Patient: sex F, age 68
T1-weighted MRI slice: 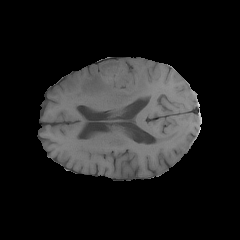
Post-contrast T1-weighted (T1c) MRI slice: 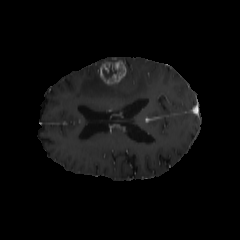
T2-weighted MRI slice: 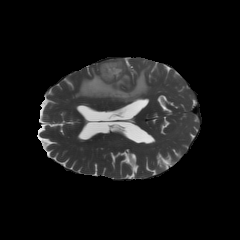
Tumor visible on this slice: yes
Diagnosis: Glioblastoma, IDH-wildtype
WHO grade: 4